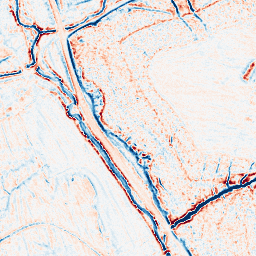
Category: edge_preserving
Decomposition family: bilateral
Decomposition parameters: d: 9
sigma_color: 75
sigma_space: 75
Upsampling method: quadratic
Upsampling parameters: scale: 8
Upsampling scale: 8